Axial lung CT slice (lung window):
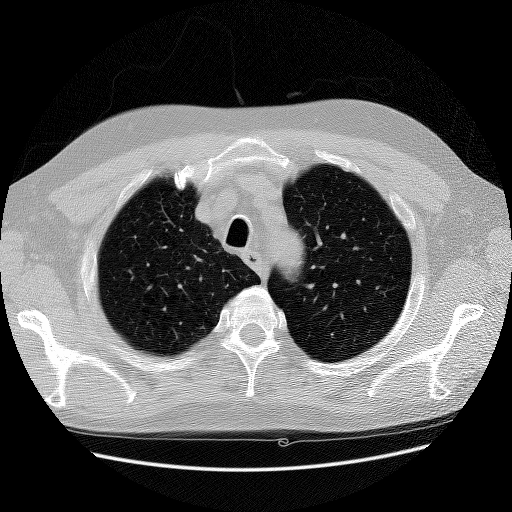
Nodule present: no